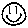
Label: smiley face